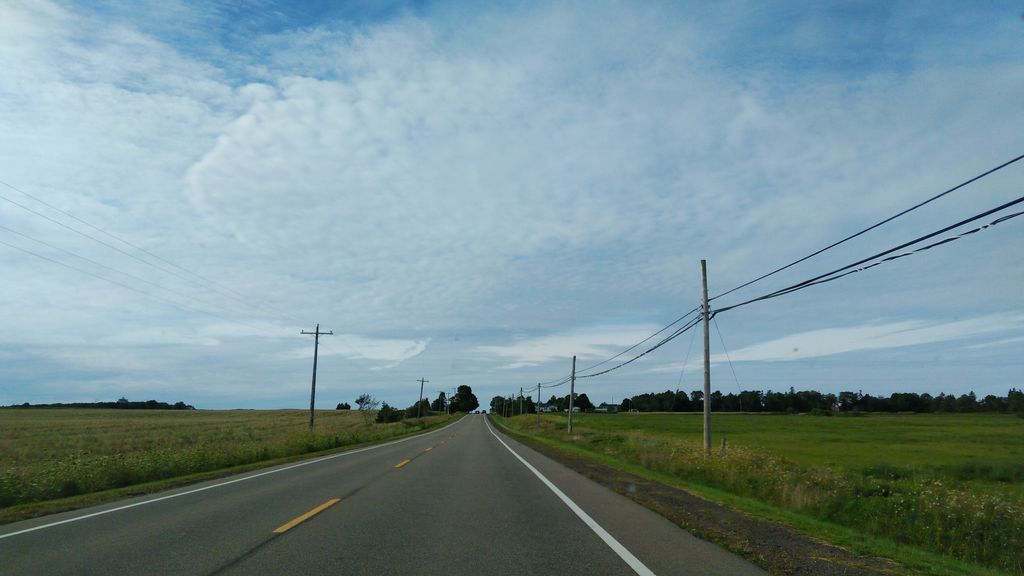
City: charlottetown